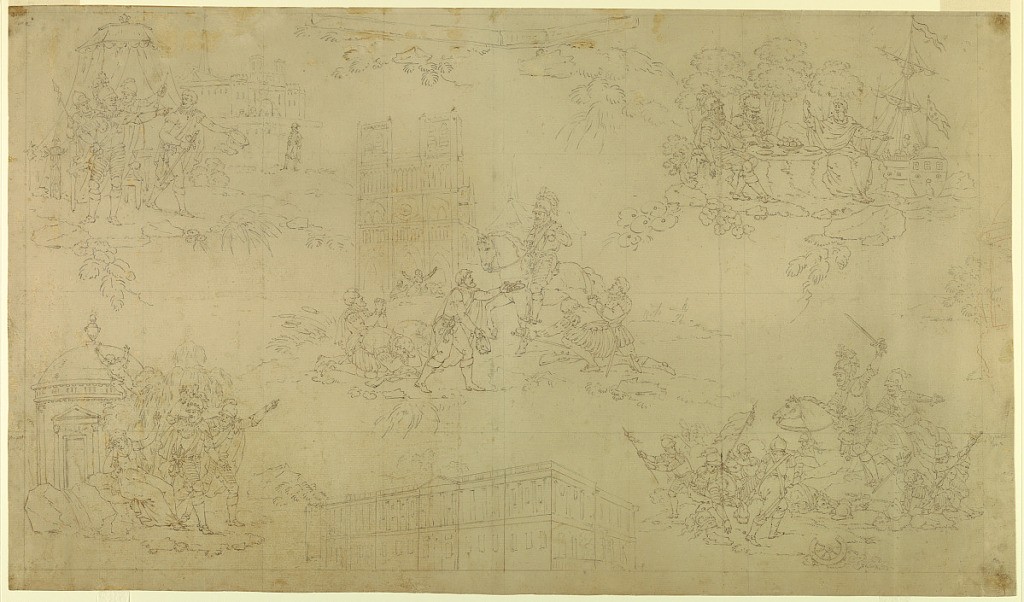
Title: Preliminary study for cartoon for printed cotton: The History of Henry the IV [L'Histoire de Henri IV]
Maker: Hartmann et Fils, Munster, France
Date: ca. 1820
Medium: Graphite on cream colored paper (mounted)
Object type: Drawing
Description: Six islands show scenes from Voltaire's epic "Henriade": upper left: Henry IV before his tent on the field of battle, outside the walls of Paris , counseling the Chevalier d'Aumale  before his duel with Henry, Viscount of Tourenne (Canto X, lines 48-49); upper right, Henry IV, seated in a landscape near the port of Dieppe, with his friend Duplessis-Mornay, converses with a holy hermit (Canto I, lines 229-232); center, the entrance of Henry IV into Paris, approaching on horseback the Cathedral of Notre Dame, as his subjects kneel before him (Canto X, lines 512-514); lower right, Henry IV taking leave of his mistress, Gabrielle d'Estrees, before the Temple of Love, and returning with Mornay to the army (Canto IX, lines 344-348); lower center, Pavillon Henry IV of the Louvre; lower right, Henry IV in the Battle of Ivry, in which the Duke of Mayenne is defeated and the Earl of Egmont slain (Canto VIII, lines 180-181).